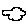
Label: cloud